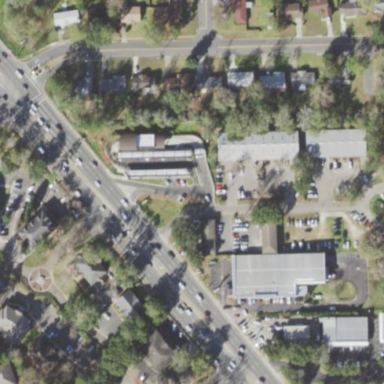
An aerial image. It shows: Commercial area featuring car wash.